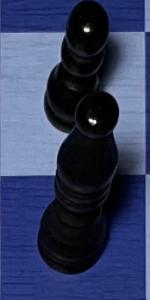
Label: Bishop_Black